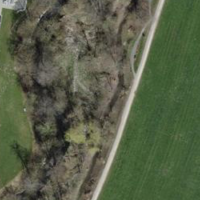
EUNIS habitat code: 55
Species observed at this site:
Alnus glutinosa